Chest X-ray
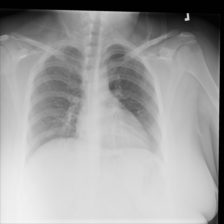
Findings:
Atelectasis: negative
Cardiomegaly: negative
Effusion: negative
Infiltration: negative
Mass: negative
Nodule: negative
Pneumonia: negative
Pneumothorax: negative
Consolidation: negative
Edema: negative
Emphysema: negative
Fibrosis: negative
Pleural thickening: negative
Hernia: negative